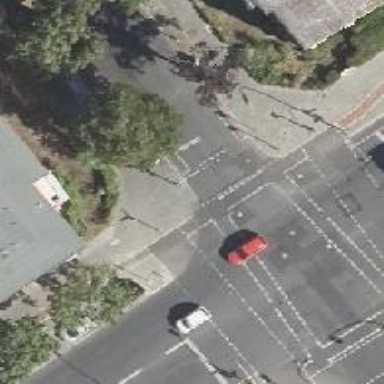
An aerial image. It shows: Crossing with traffic signals.